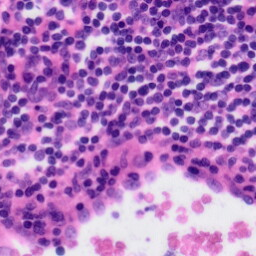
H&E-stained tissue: Tonsil